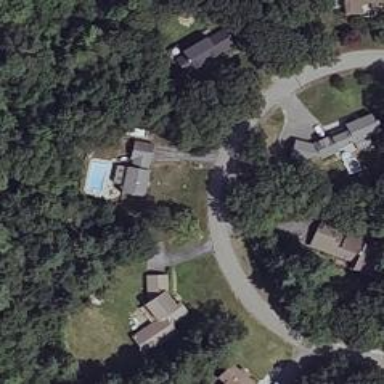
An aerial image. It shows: Residential road.